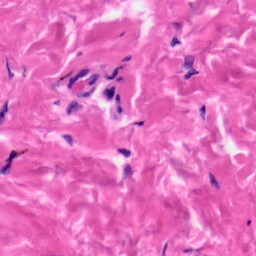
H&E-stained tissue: Skin